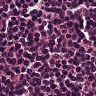
Metastatic tissue present: no